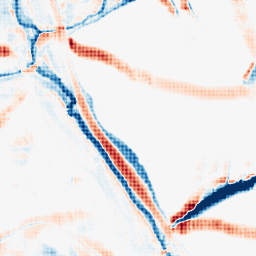
Category: morphological
Decomposition family: morphological_square
Decomposition parameters: operation: average
size: 20
Upsampling method: sinc_hamming
Upsampling parameters: scale: 4
kernel_size: 4
Upsampling scale: 4